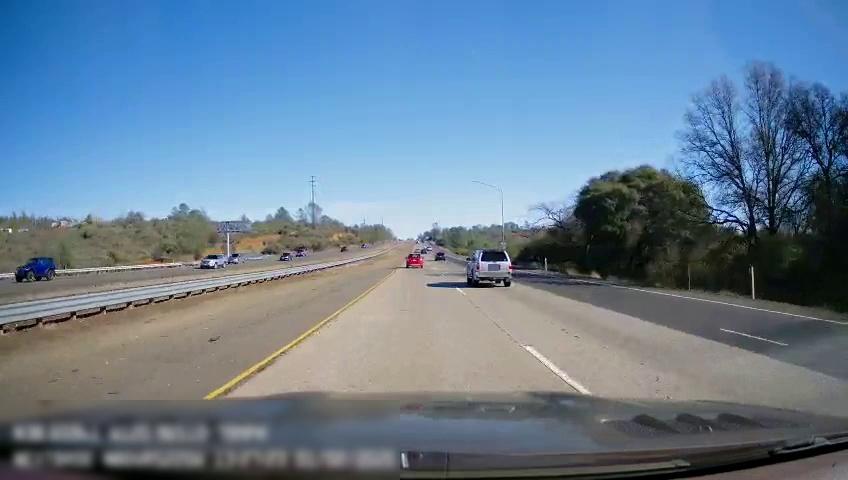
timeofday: Day
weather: Sunny
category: Drivable Space
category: Drivable Space
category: Vehicles | SUV
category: Vehicles | SUV
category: Vehicles | SUV
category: Vehicles | SUV
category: Vehicles | SUV
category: Vehicles | Truck
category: Vehicles | Truck
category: Vehicles | Truck
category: Lanes | Current Lane
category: Lanes | Current Lane
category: Lanes | Alternate Lane
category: Lanes | Alternate Lane